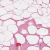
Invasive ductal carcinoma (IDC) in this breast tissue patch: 0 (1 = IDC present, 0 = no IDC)